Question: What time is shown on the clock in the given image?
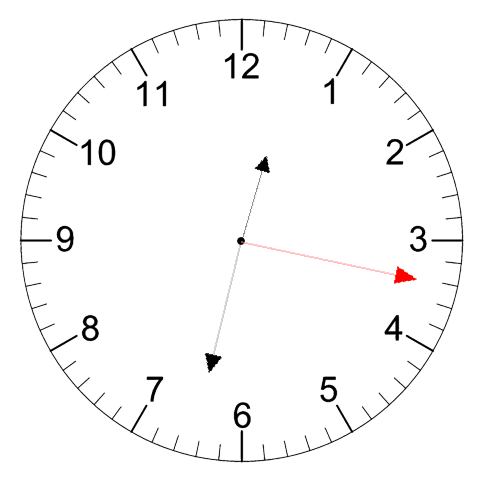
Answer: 12:32:17